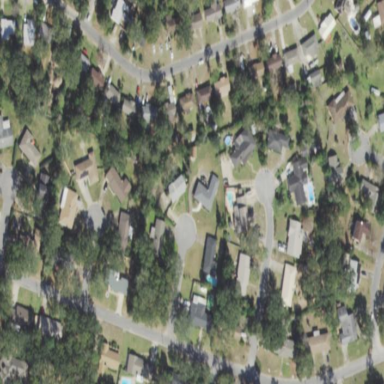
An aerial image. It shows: Single-family residential area.